Field crop: maize
Growth stage: 2
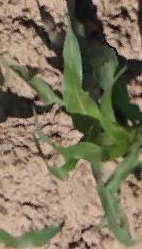
Species: maize